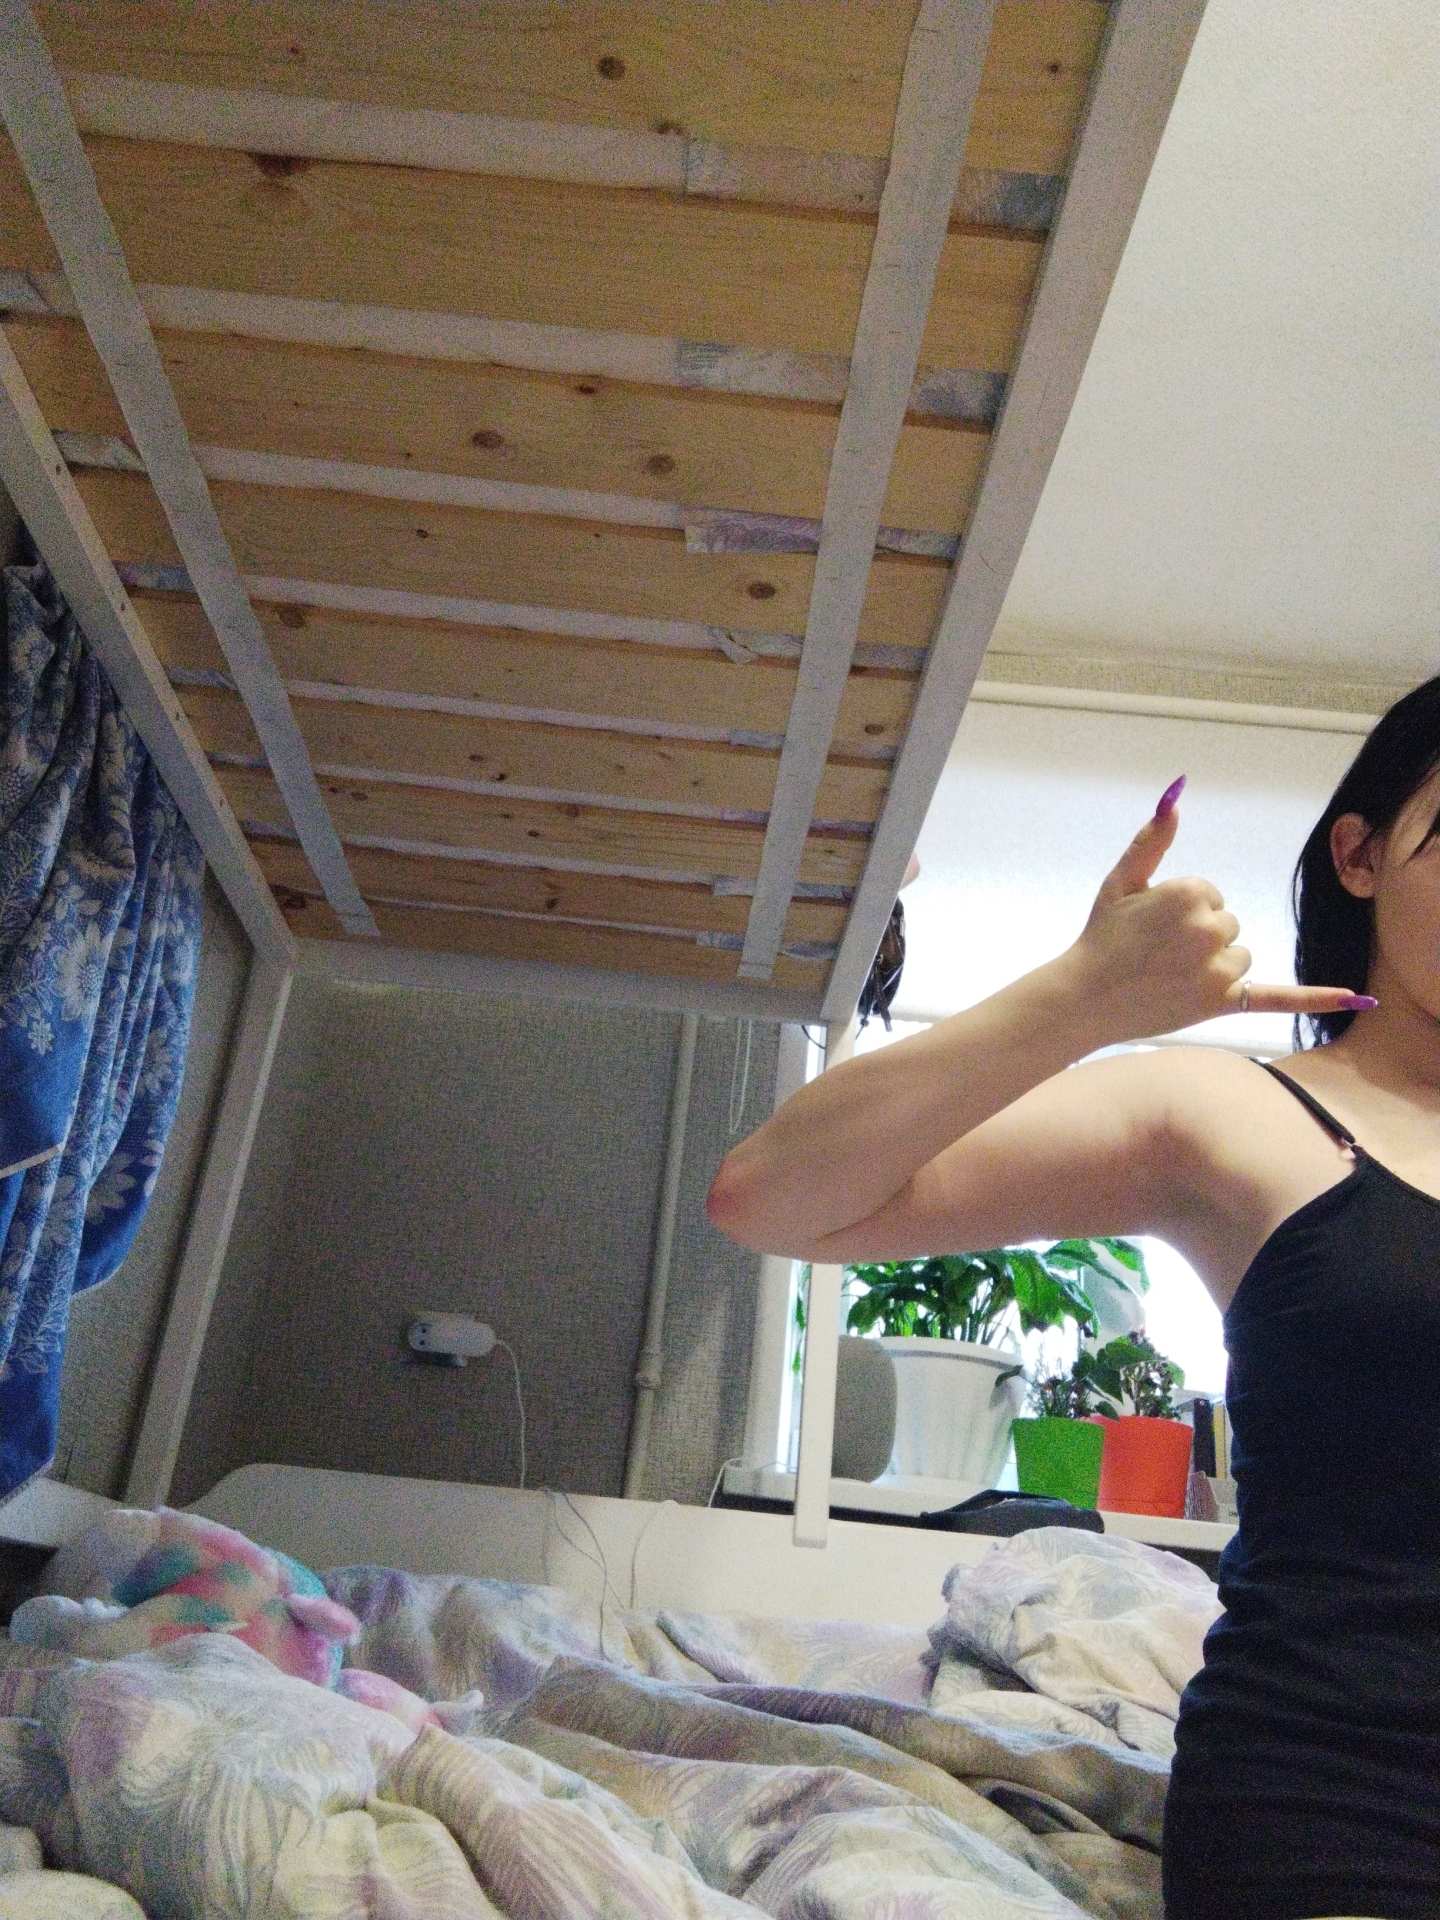
Label: noise